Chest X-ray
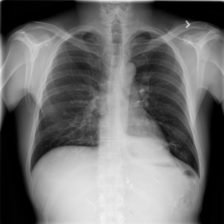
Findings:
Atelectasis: negative
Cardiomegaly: negative
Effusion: negative
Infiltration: negative
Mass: negative
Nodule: negative
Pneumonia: negative
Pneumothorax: negative
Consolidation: negative
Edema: negative
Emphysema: negative
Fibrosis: negative
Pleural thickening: negative
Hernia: negative